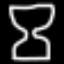
Label: hourglass